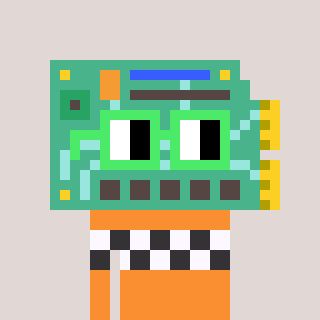
a pixel art character with square light green glasses, a chipboard-shaped head and a orange-colored body on a warm background